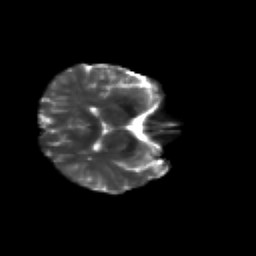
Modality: T2w
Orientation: axial
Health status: healthy
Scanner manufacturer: siemens
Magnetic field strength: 3 T
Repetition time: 12 s
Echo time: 0.092 s